Field crop: maize
Growth stage: 2
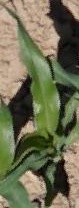
Species: maize